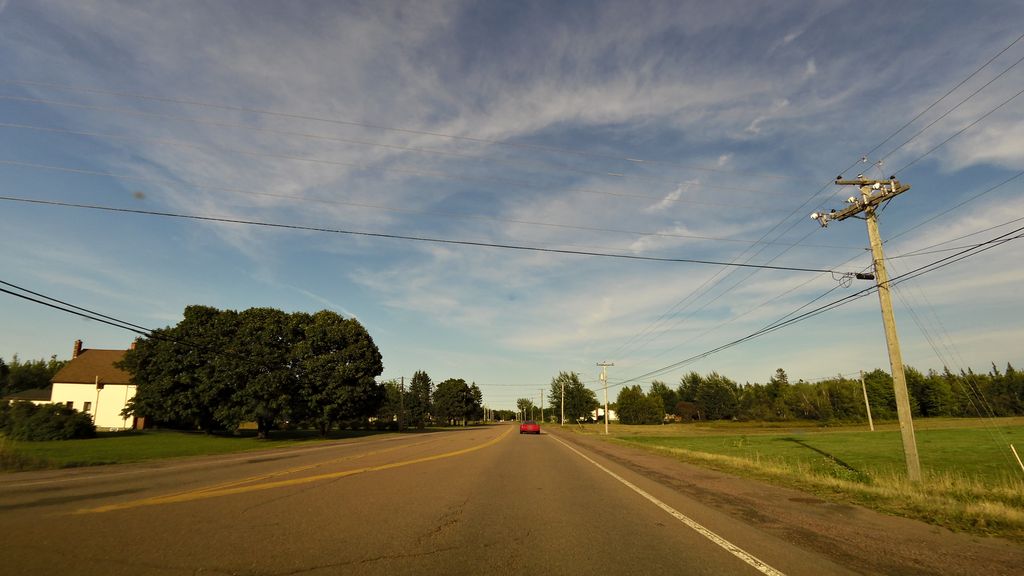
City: charlottetown